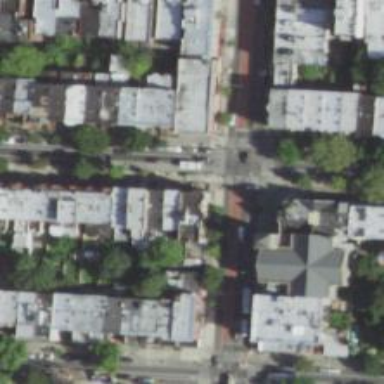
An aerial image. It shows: Residential road with separate sidewalk.